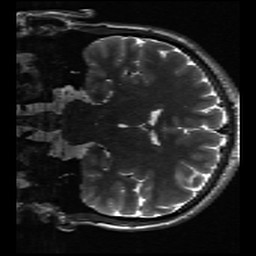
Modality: inplaneT2
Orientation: coronal